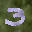
Label: 3